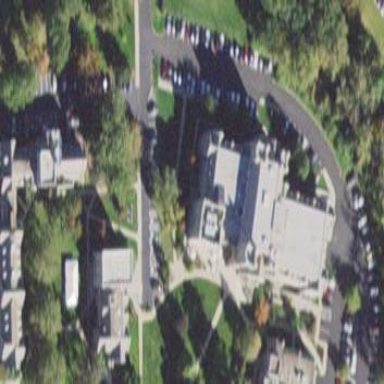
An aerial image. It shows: Library building.